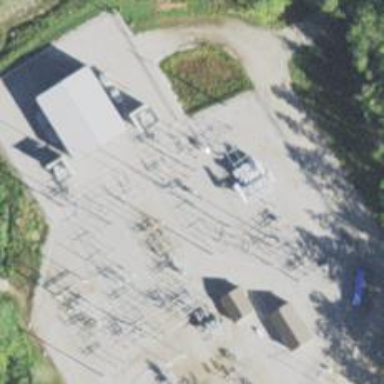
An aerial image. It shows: Switch used for power control.